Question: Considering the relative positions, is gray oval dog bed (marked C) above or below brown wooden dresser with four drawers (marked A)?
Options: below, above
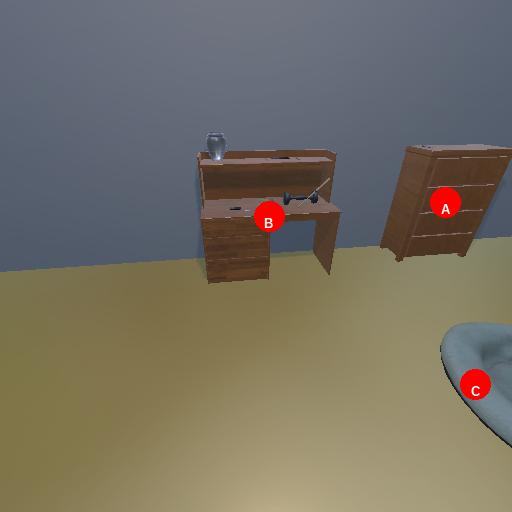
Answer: below